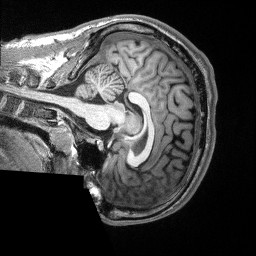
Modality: T1w
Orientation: sagittal
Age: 19
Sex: male